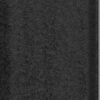
Label: dusty